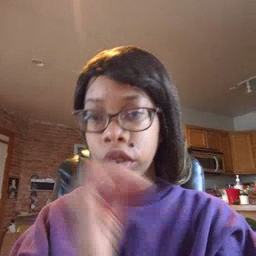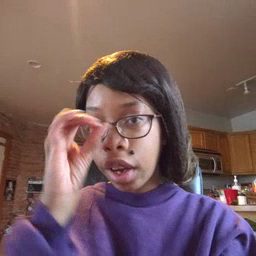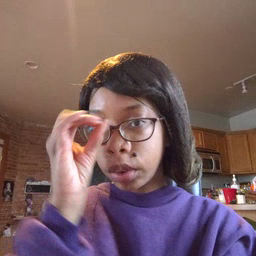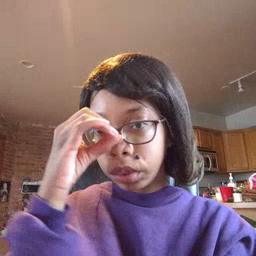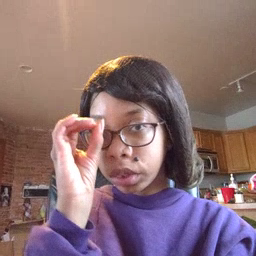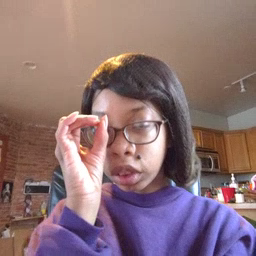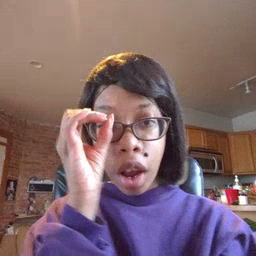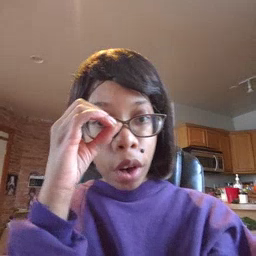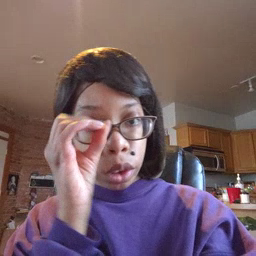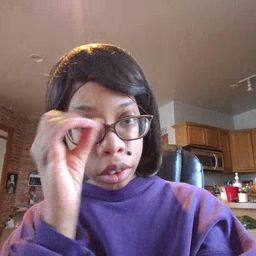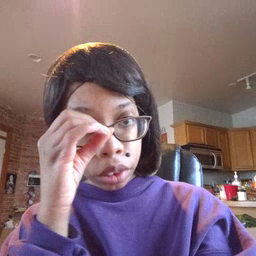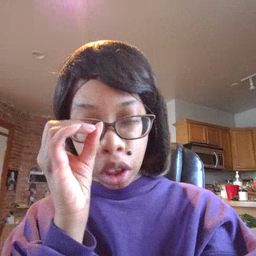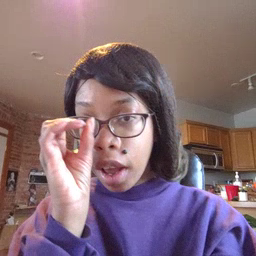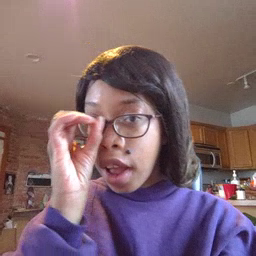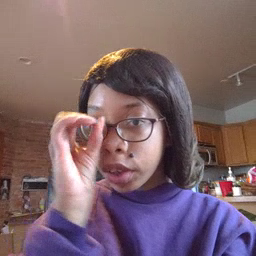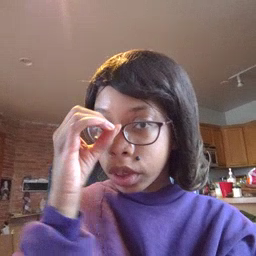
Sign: owl